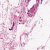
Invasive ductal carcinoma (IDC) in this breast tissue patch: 0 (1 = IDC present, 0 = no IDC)